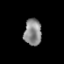
Tissue: prostate
Cell type: T cells
Senescence score: 0.33
Nuclear area (px): 459
Mean DAPI intensity: 136.854